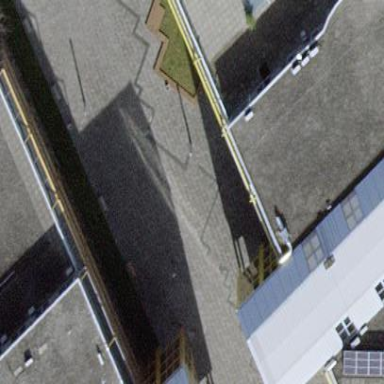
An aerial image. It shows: Parking area.